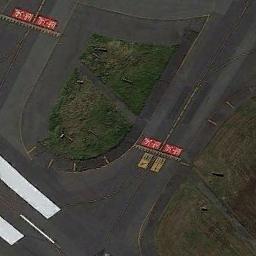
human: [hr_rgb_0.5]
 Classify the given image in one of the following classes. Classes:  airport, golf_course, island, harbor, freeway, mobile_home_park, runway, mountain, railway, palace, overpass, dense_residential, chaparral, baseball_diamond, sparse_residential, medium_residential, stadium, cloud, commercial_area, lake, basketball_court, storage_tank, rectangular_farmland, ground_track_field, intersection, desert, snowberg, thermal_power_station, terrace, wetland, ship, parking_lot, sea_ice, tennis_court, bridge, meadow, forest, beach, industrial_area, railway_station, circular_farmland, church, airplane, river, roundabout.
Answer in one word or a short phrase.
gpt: runway